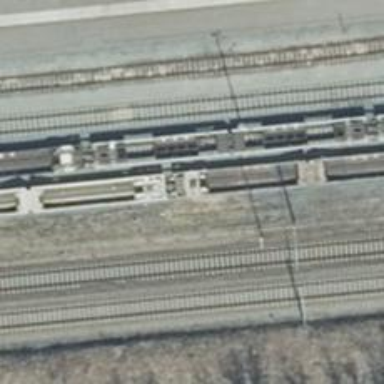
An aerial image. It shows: Abandoned railway siding.